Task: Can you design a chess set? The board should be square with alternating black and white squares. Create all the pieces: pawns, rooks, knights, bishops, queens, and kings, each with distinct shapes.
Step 3242:
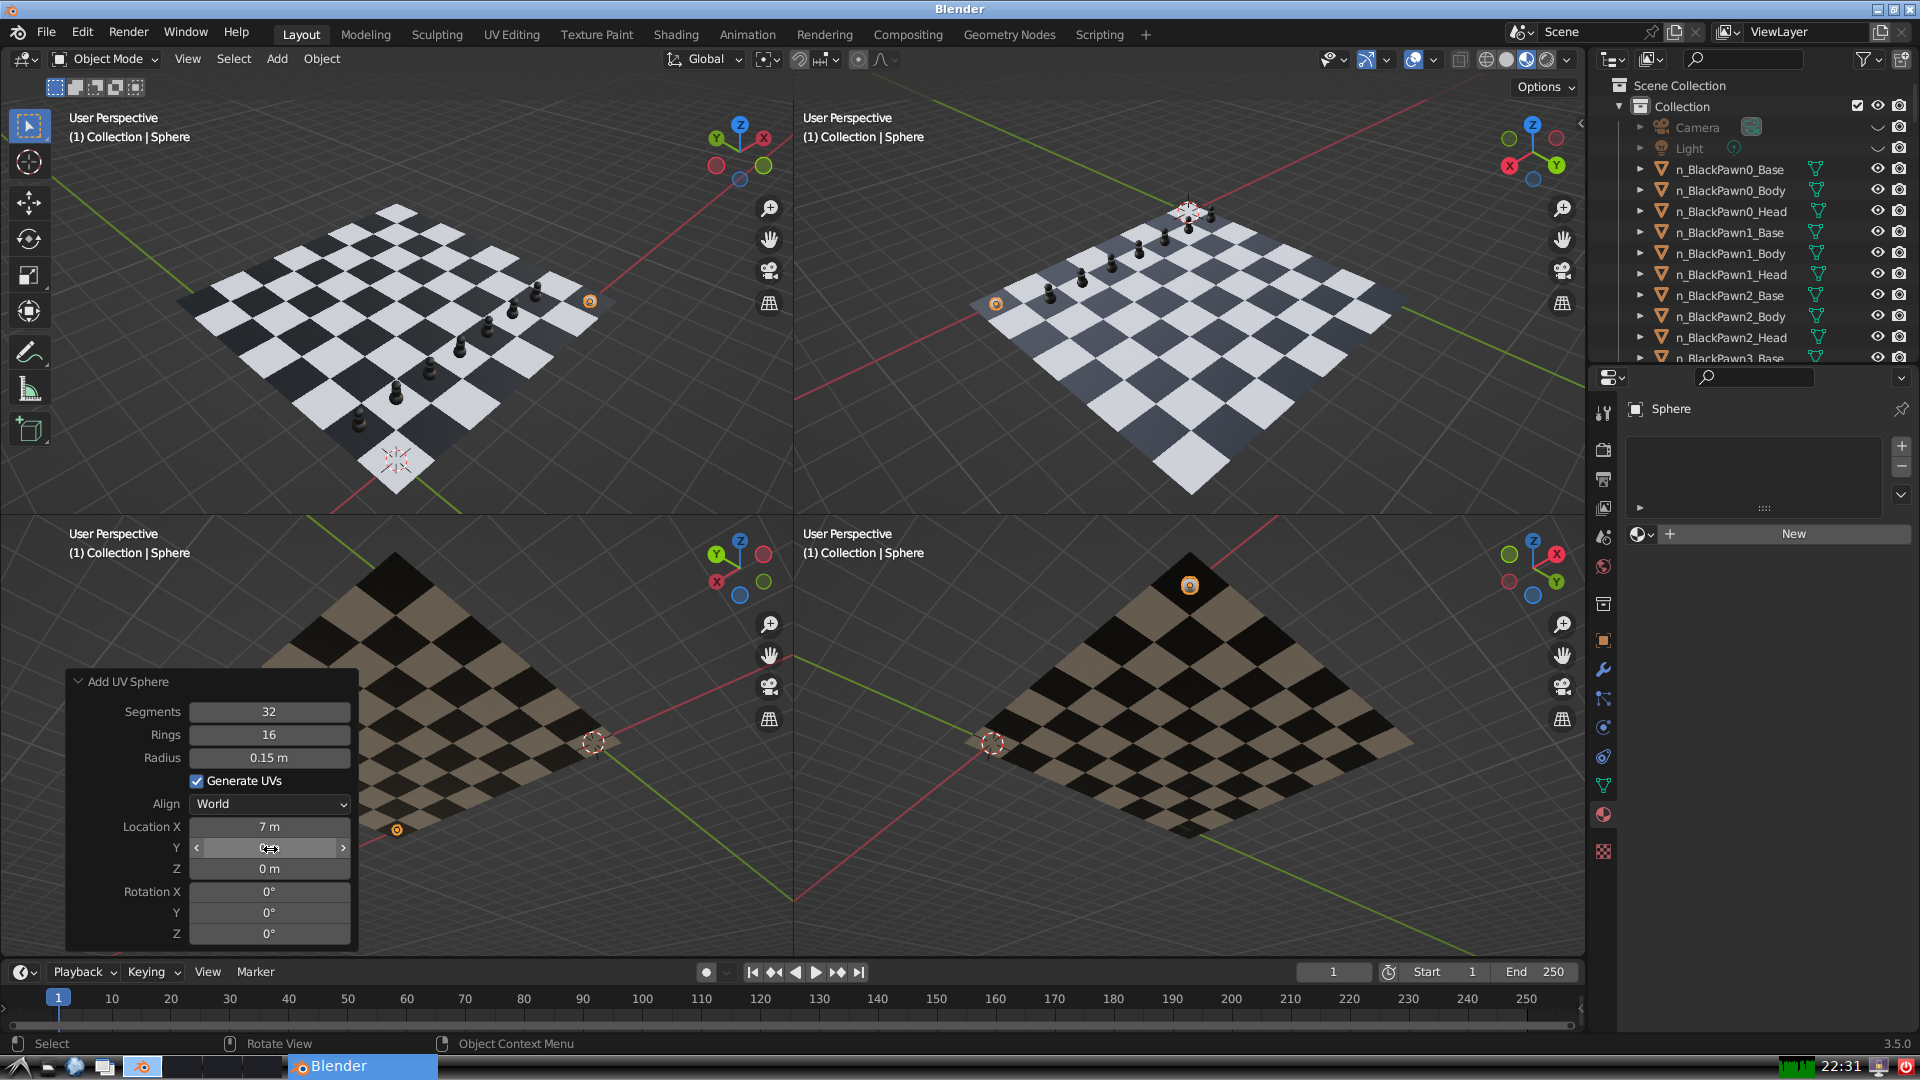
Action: click: no